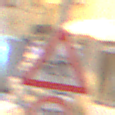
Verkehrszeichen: KinderRechts
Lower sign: Geschwindigkeit20
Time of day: Night
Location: Outdoor (Urban)
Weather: Overcast
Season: Winter
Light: Artificial